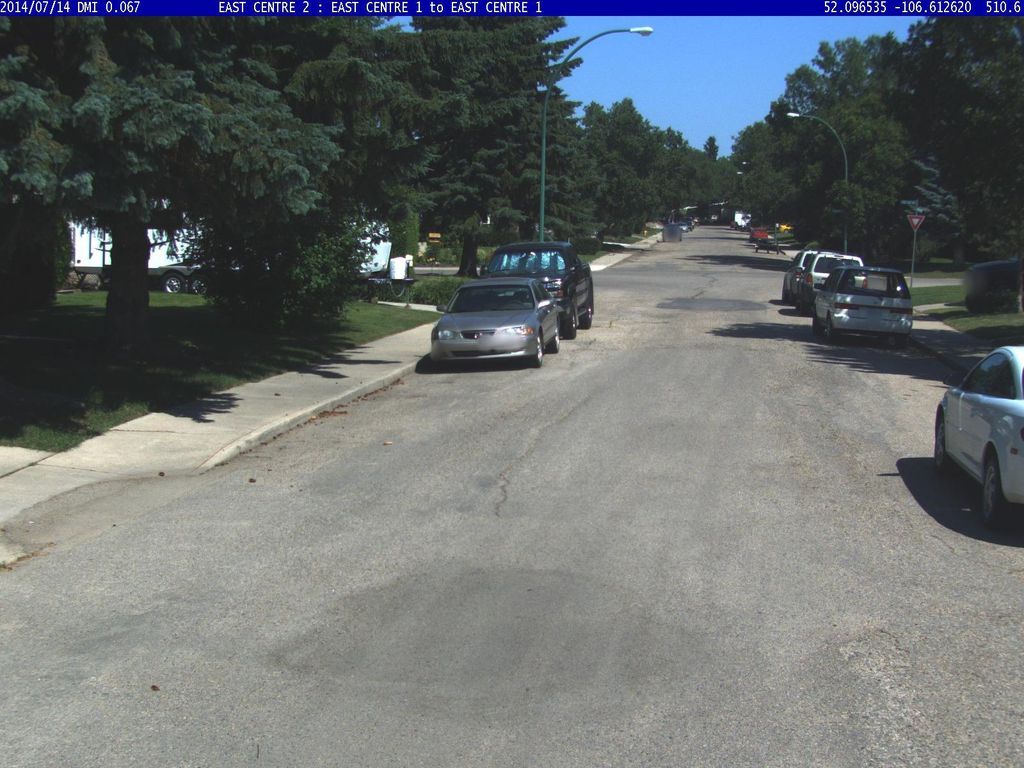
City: saskatoon